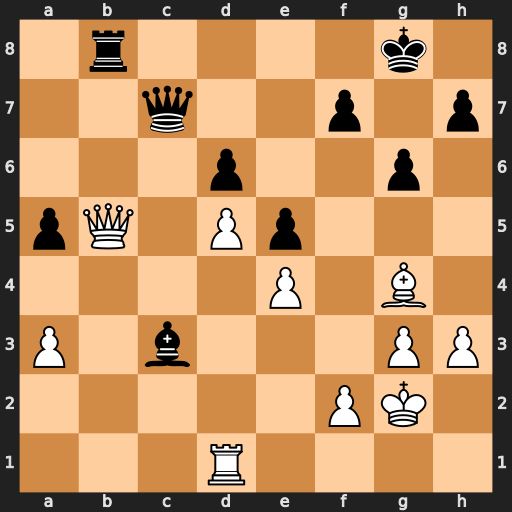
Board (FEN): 1r4k1/2q2p1p/3p2p1/pQ1Pp3/4P1B1/P1b3PP/5PK1/3R4
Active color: w
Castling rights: -
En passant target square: -
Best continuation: Qc6 Qd8 Qxc3